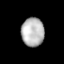
Tissue: lung
Cell type: Epithelial cells
Senescence score: 0.1477
Nuclear area (px): 640
Mean DAPI intensity: 182.814